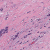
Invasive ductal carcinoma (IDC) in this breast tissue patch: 1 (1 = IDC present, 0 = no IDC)